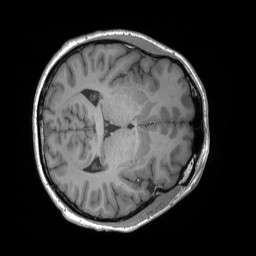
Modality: T1w
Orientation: axial
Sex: male
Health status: ill
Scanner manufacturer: siemens
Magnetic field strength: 3 T
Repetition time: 1.66 s
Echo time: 0.00254 s